Question: I already tried the answered WAMP-localhost-questions, unfortuantely without success.
I installed WAMPSERVER 2.4.4 on my machine (Windows 7) and I am not able to correctly link the Bootstrap-CSS-files of a website, I am working on. When I am accessing the site via localhost (localhost/netwerken/index.htm), the html is displaying, but the styles are completely broken.
The WAMP-Server is displayed as "server ONLINE" and uses port 80:

I am using an absolute path to link to the CSS-stylesheets:
'''
<!-- Bootstrap core CSS -->
<link href="http://localhost/netwerken/css/bootstrap.min.css" rel="stylesheet">
<!-- Custom styles for this template -->
<link href="http://localhost/netwerken/css/offcanvas.css" rel="stylesheet">
'''
Apache_error displays the following error-message:
'''
client ::1:50536] AH00132: file permissions deny server access: C:/wamp/www/netwerken/css/bootstrap.min.css, referer: http://localhost/netwerken/
'''
I also tried to change the port to 8080 and still get the same error. WAMP automatically forces me to execute as an Admin.
Could you please point me in the right direction, what went wrong?
How can I change file permissions?
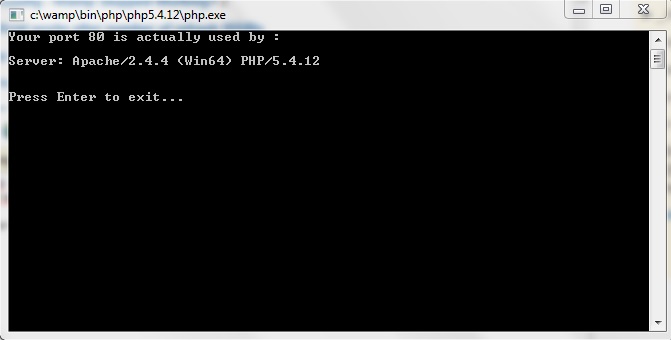
Answer: This is windows, file permissions are not going to be the problem.
The problem will be in your httpd.conf and the security setting
Here is the clue 'client ::1:50536]'. Its using a IPV6 ip address, so my guess would be that you are not allowing access from the loopback address ::1
To prove I am on the right track if you use this address in your browser it should work 'http://127.0.0.1/netwerken/index.php' ... assuming you are running a script called index.php, if not use the one you are running.
First check that your c:\windows\system32\drivers\etc\hosts file contains these 2 lines
'''
127.0.0.1 localhost
::1 localhost
'''
Then check your httpd.conf ( use the wampmanager menus to edit it so you get the correct file )
Look for this section, its using older APache 2.2 syntax.
'''
<Directory "d:/wamp/www">
#
# Possible values for the Options directive are "None", "All",
# or any combination of:
# Indexes Includes FollowSymLinks SymLinksifOwnerMatch ExecCGI MultiViews
#
# Note that "MultiViews" must be named *explicitly* --- "Options All"
# doesn't give it to you.
#
# The Options directive is both complicated and important. Please see
# http://httpd.apache.org/docs/2.4/mod/core.html#options
# for more information.
#
Options Indexes FollowSymLinks
#
# AllowOverride controls what directives may be placed in .htaccess files.
# It can be "All", "None", or any combination of the keywords:
# AllowOverride FileInfo AuthConfig Limit
#
AllowOverride All
#
# Controls who can get stuff from this server.
#
# Require all granted
# onlineoffline tag - don't remove
Order Deny,Allow
Deny from all
Allow from 127.0.0.1
Allow from ::1
Allow from localhost
</Directory>
'''
And change it to
'''
<Directory "d:/wamp/www">
#
# Possible values for the Options directive are "None", "All",
# or any combination of:
# Indexes Includes FollowSymLinks SymLinksifOwnerMatch ExecCGI MultiViews
#
# Note that "MultiViews" must be named *explicitly* --- "Options All"
# doesn't give it to you.
#
# The Options directive is both complicated and important. Please see
# http://httpd.apache.org/docs/2.4/mod/core.html#options
# for more information.
#
Options Indexes FollowSymLinks
#
# AllowOverride controls what directives may be placed in .htaccess files.
# It can be "All", "None", or any combination of the keywords:
# AllowOverride FileInfo AuthConfig Limit
#
AllowOverride All
#
# Controls who can get stuff from this server.
#
# onlineoffline tag - don't remove
Require local
# Apache 2.4 syntax for any of the addresses 127.0.0.1 or ::1 or localhost
</Directory>
'''
<URL>, some errors got released in WampServer 2.4 and this should tell you how to fix them